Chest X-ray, AP view. Patient: 57 years old, sex M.
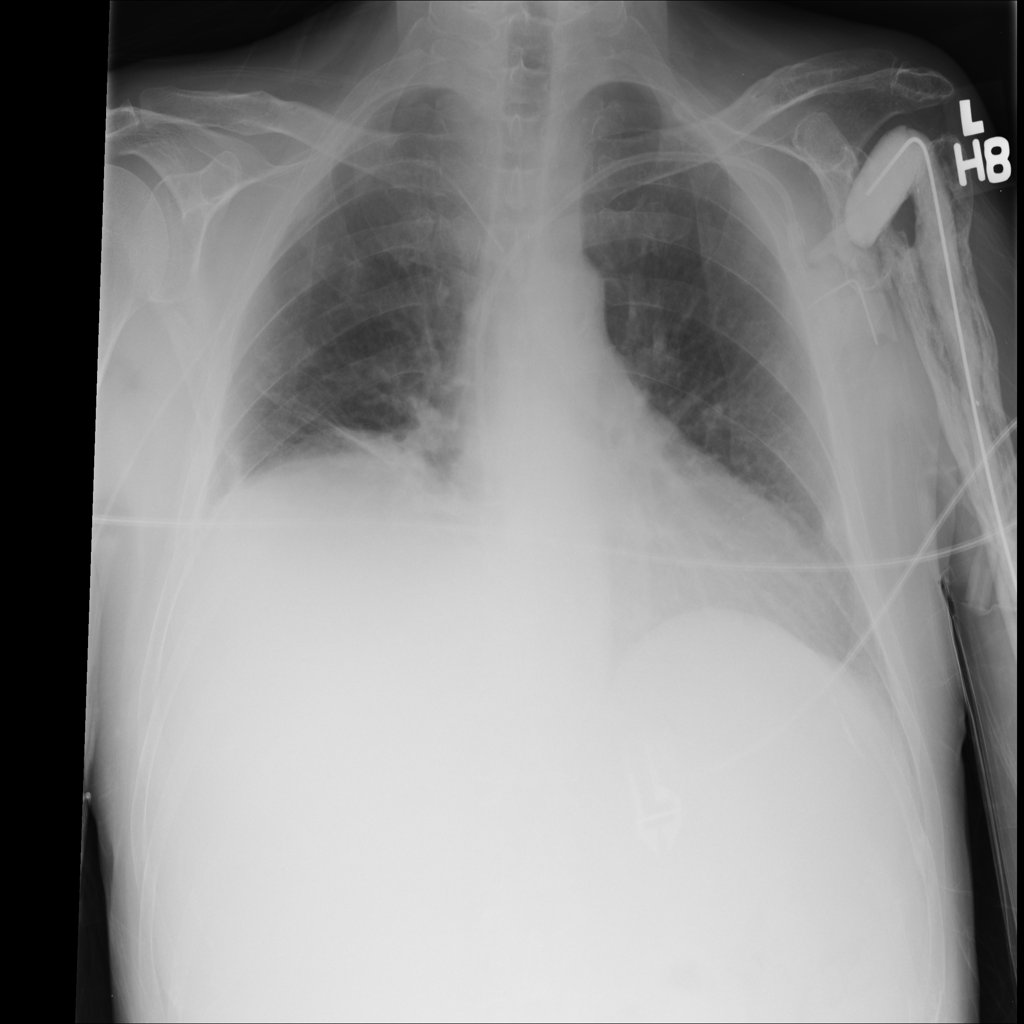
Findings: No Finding